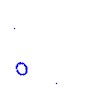
Particle: proton